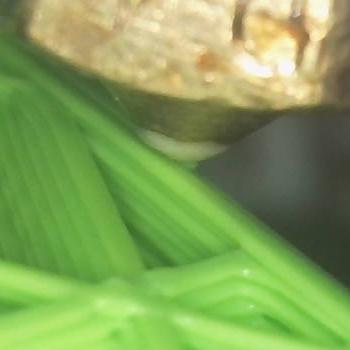
Flow rate: 126%